You are looking at the envelope spectrum of a bearing's vibration signal. The marked vertical lines are the theoretical fault frequencies for the outer race, inner race, rolling elements, and cage. Classify the bearing condition as one of: normal, inner_race, outer_race, ball.
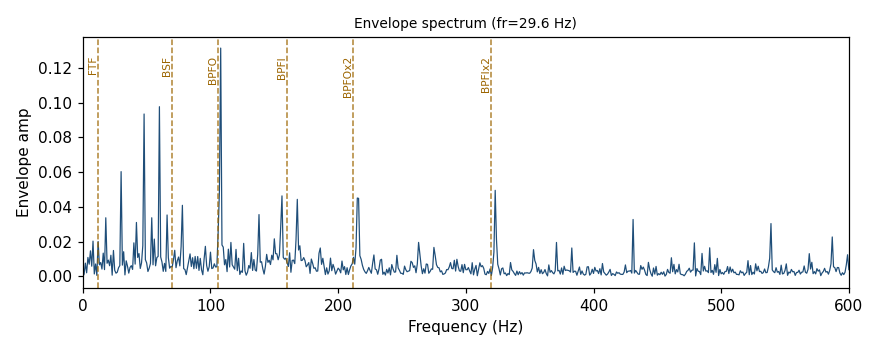
Answer: outer_race